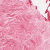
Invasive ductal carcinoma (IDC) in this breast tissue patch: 0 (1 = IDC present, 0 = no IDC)